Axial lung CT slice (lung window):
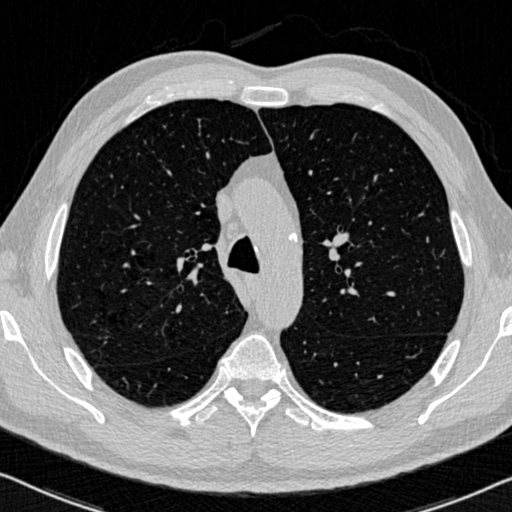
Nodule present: no